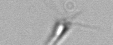
Label: Calciopappus